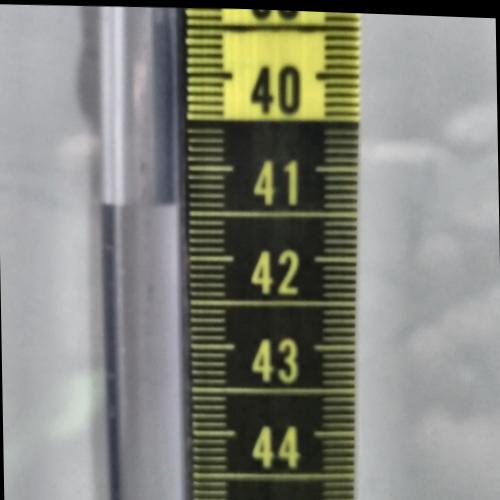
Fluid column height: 41.4 cm